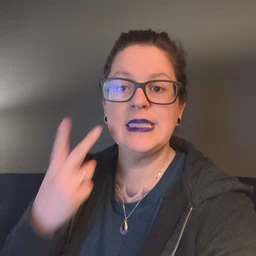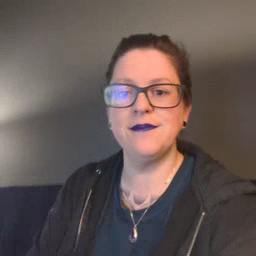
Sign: see